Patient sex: M
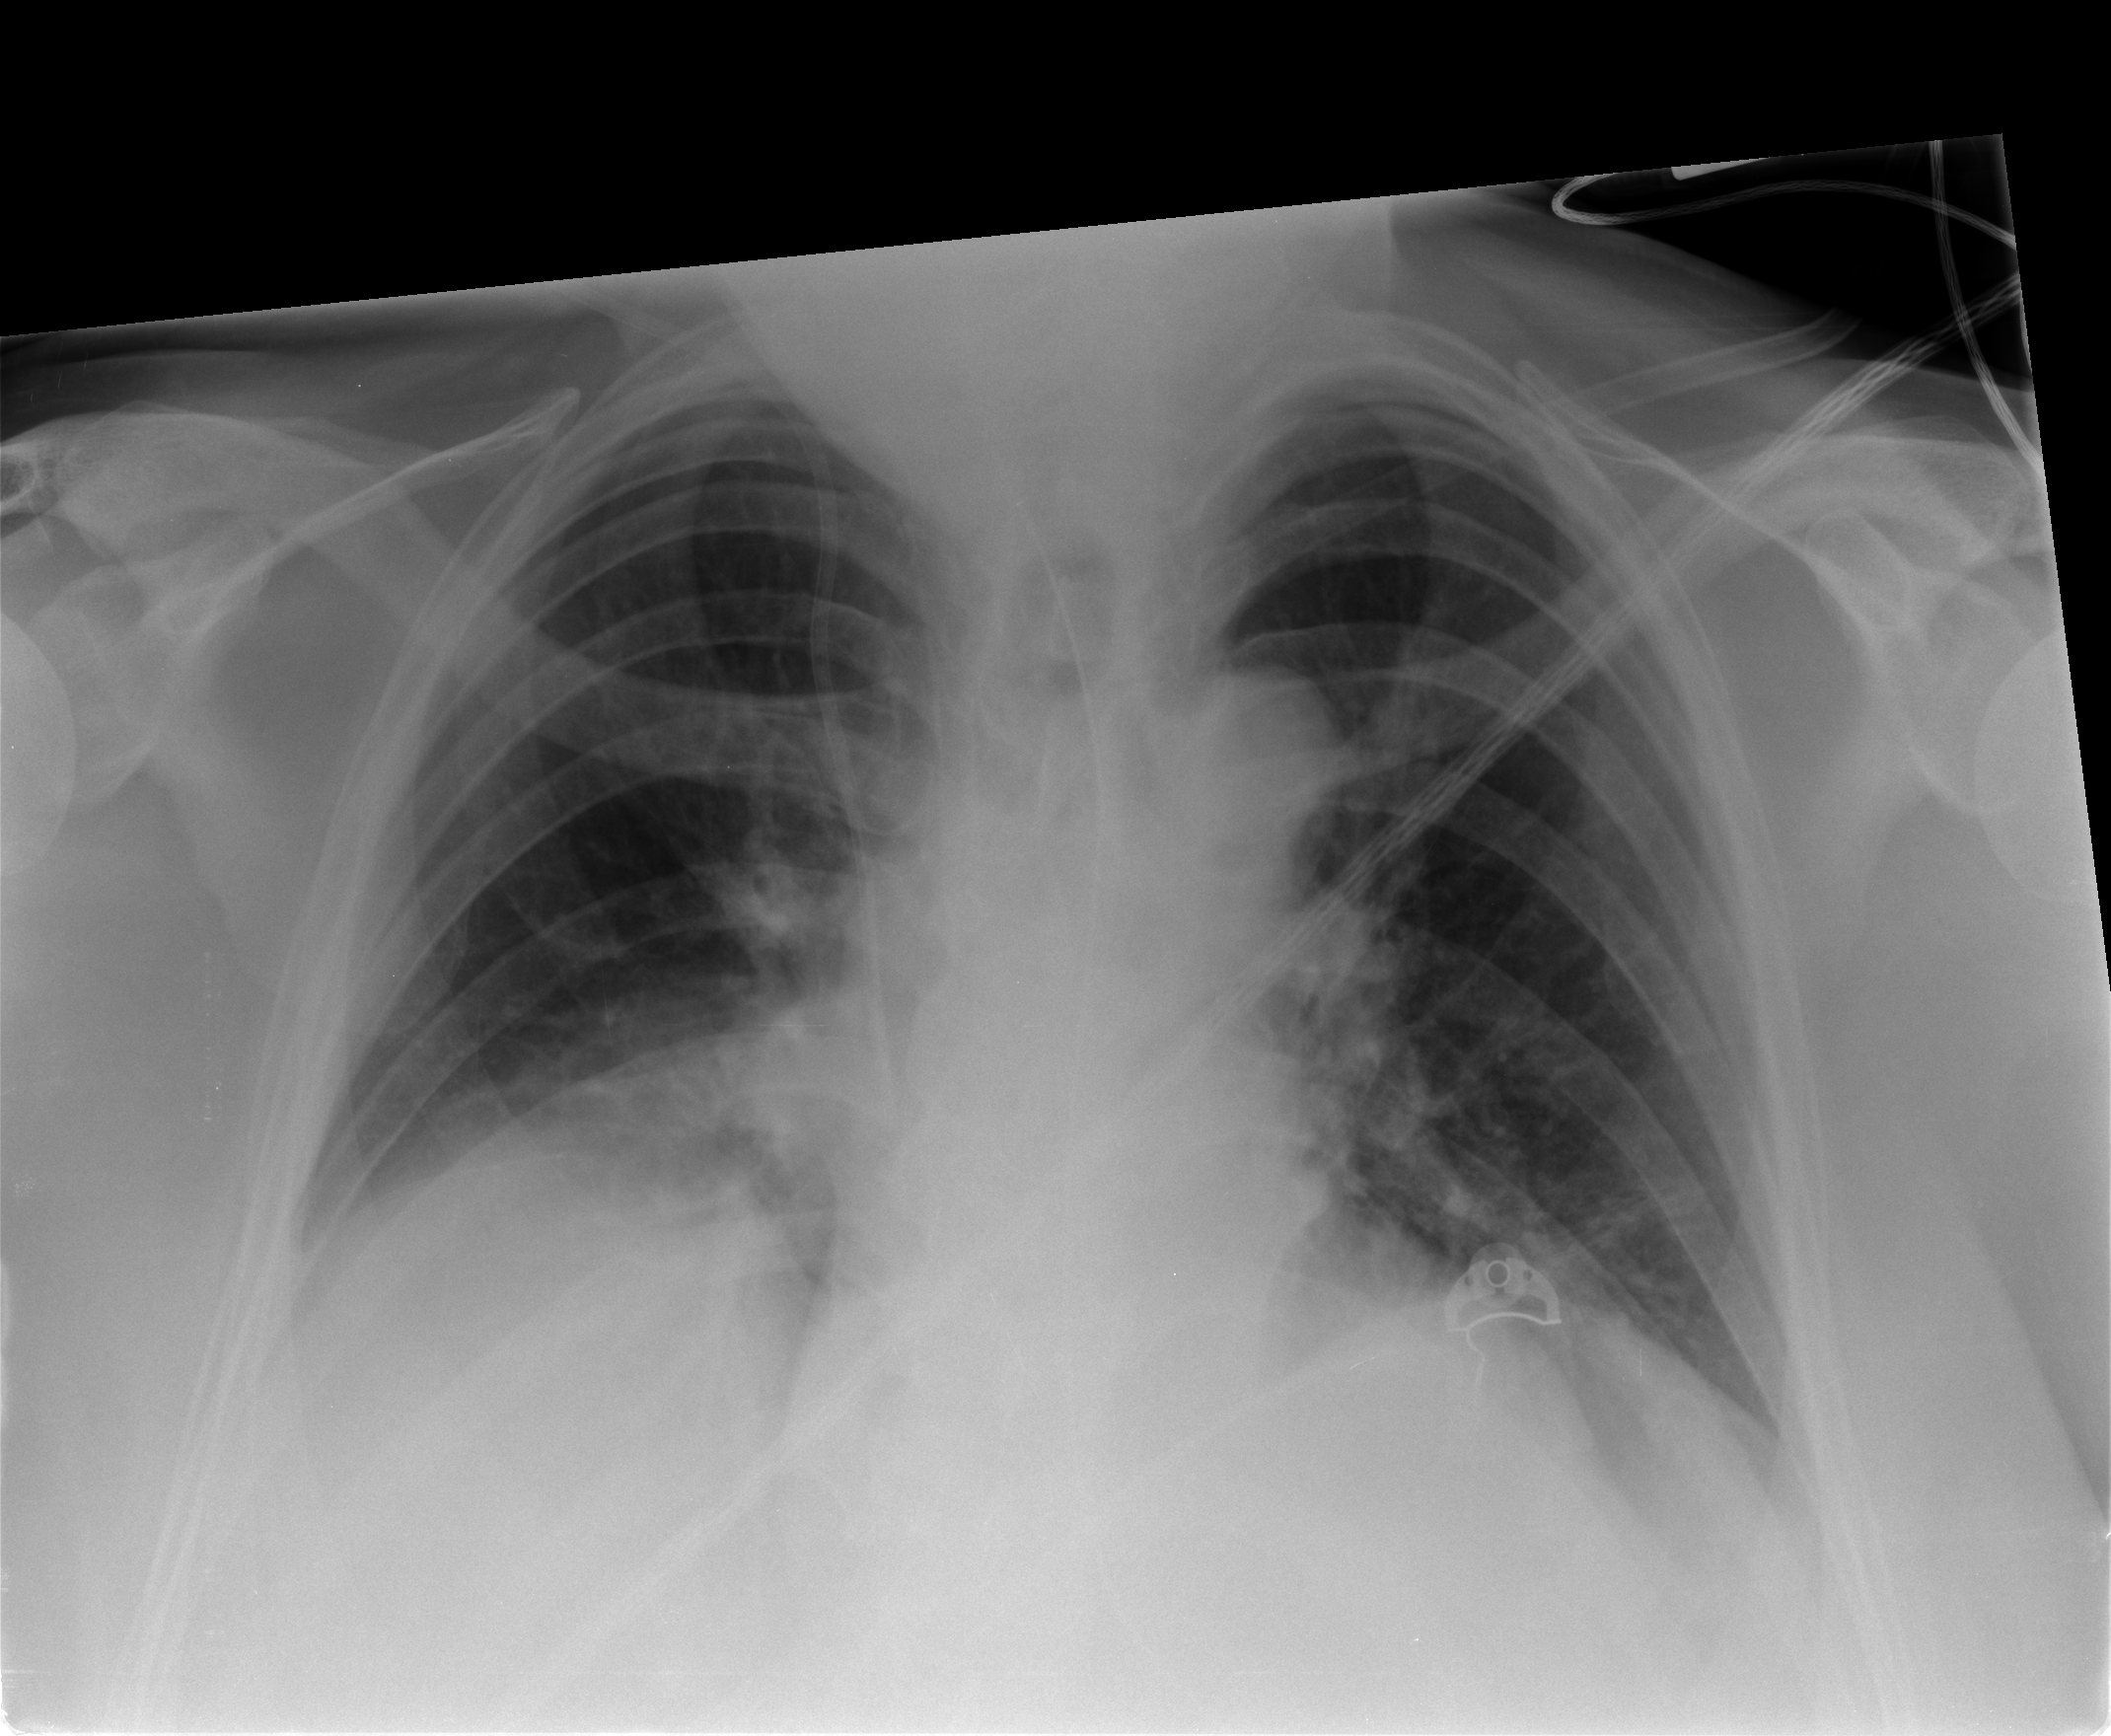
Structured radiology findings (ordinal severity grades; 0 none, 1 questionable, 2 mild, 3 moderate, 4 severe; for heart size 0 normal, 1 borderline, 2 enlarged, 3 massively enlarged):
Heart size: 1
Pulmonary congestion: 1
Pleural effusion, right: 1
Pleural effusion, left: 1
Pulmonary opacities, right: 0
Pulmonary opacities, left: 0
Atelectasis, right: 2
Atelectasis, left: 2